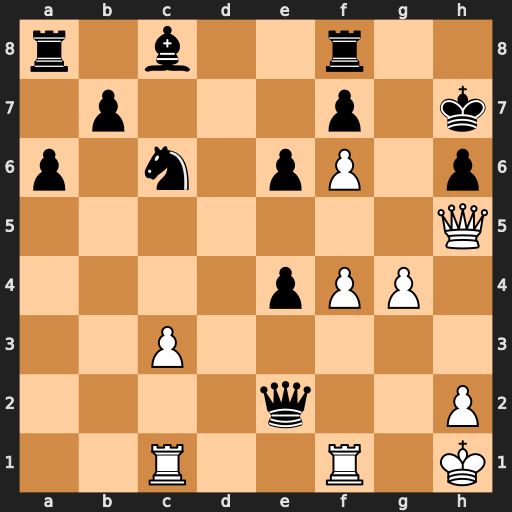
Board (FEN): r1b2r2/1p3p1k/p1n1pP1p/7Q/4pPP1/2P5/4q2P/2R2R1K
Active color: w
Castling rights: -
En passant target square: -
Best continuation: Rce1 Qxg4 Qxg4